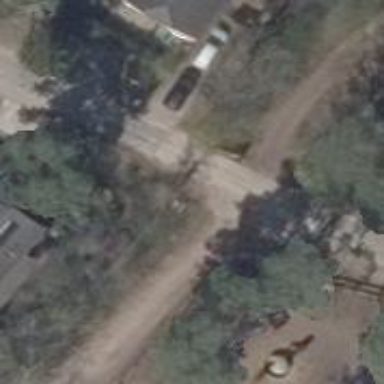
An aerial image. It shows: Driveway.